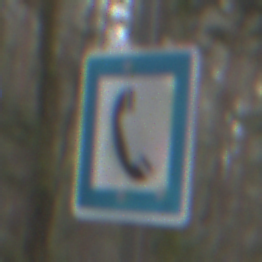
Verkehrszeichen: Fernsprecher
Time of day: Midday
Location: Outdoor (Nature)
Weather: Overcast
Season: NotSpecified
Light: Natural